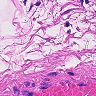
Metastatic tissue present: no